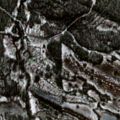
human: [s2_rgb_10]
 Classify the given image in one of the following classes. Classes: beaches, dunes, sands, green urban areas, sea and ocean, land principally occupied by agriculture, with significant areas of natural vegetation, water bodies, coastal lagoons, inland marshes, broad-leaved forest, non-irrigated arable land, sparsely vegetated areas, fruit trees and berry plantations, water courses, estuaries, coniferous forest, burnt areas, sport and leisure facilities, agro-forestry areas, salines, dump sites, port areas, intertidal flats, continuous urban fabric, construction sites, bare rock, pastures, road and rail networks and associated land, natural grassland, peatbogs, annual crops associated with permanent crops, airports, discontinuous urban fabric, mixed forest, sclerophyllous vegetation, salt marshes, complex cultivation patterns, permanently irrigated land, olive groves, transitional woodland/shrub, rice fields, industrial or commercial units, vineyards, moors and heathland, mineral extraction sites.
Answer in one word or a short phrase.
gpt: coniferous forest, mixed forest, transitional woodland/shrub